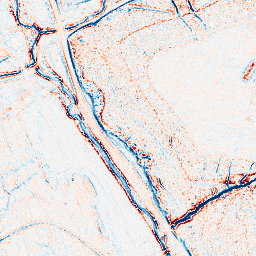
Category: edge_preserving
Decomposition family: anisotropic_diffusion
Decomposition parameters: iterations: 20
kappa: 50
gamma: 0.05
Upsampling method: quartic
Upsampling parameters: scale: 4
Upsampling scale: 4